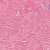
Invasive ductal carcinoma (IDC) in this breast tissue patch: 0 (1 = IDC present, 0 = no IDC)